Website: macys
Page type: delivery-shipping
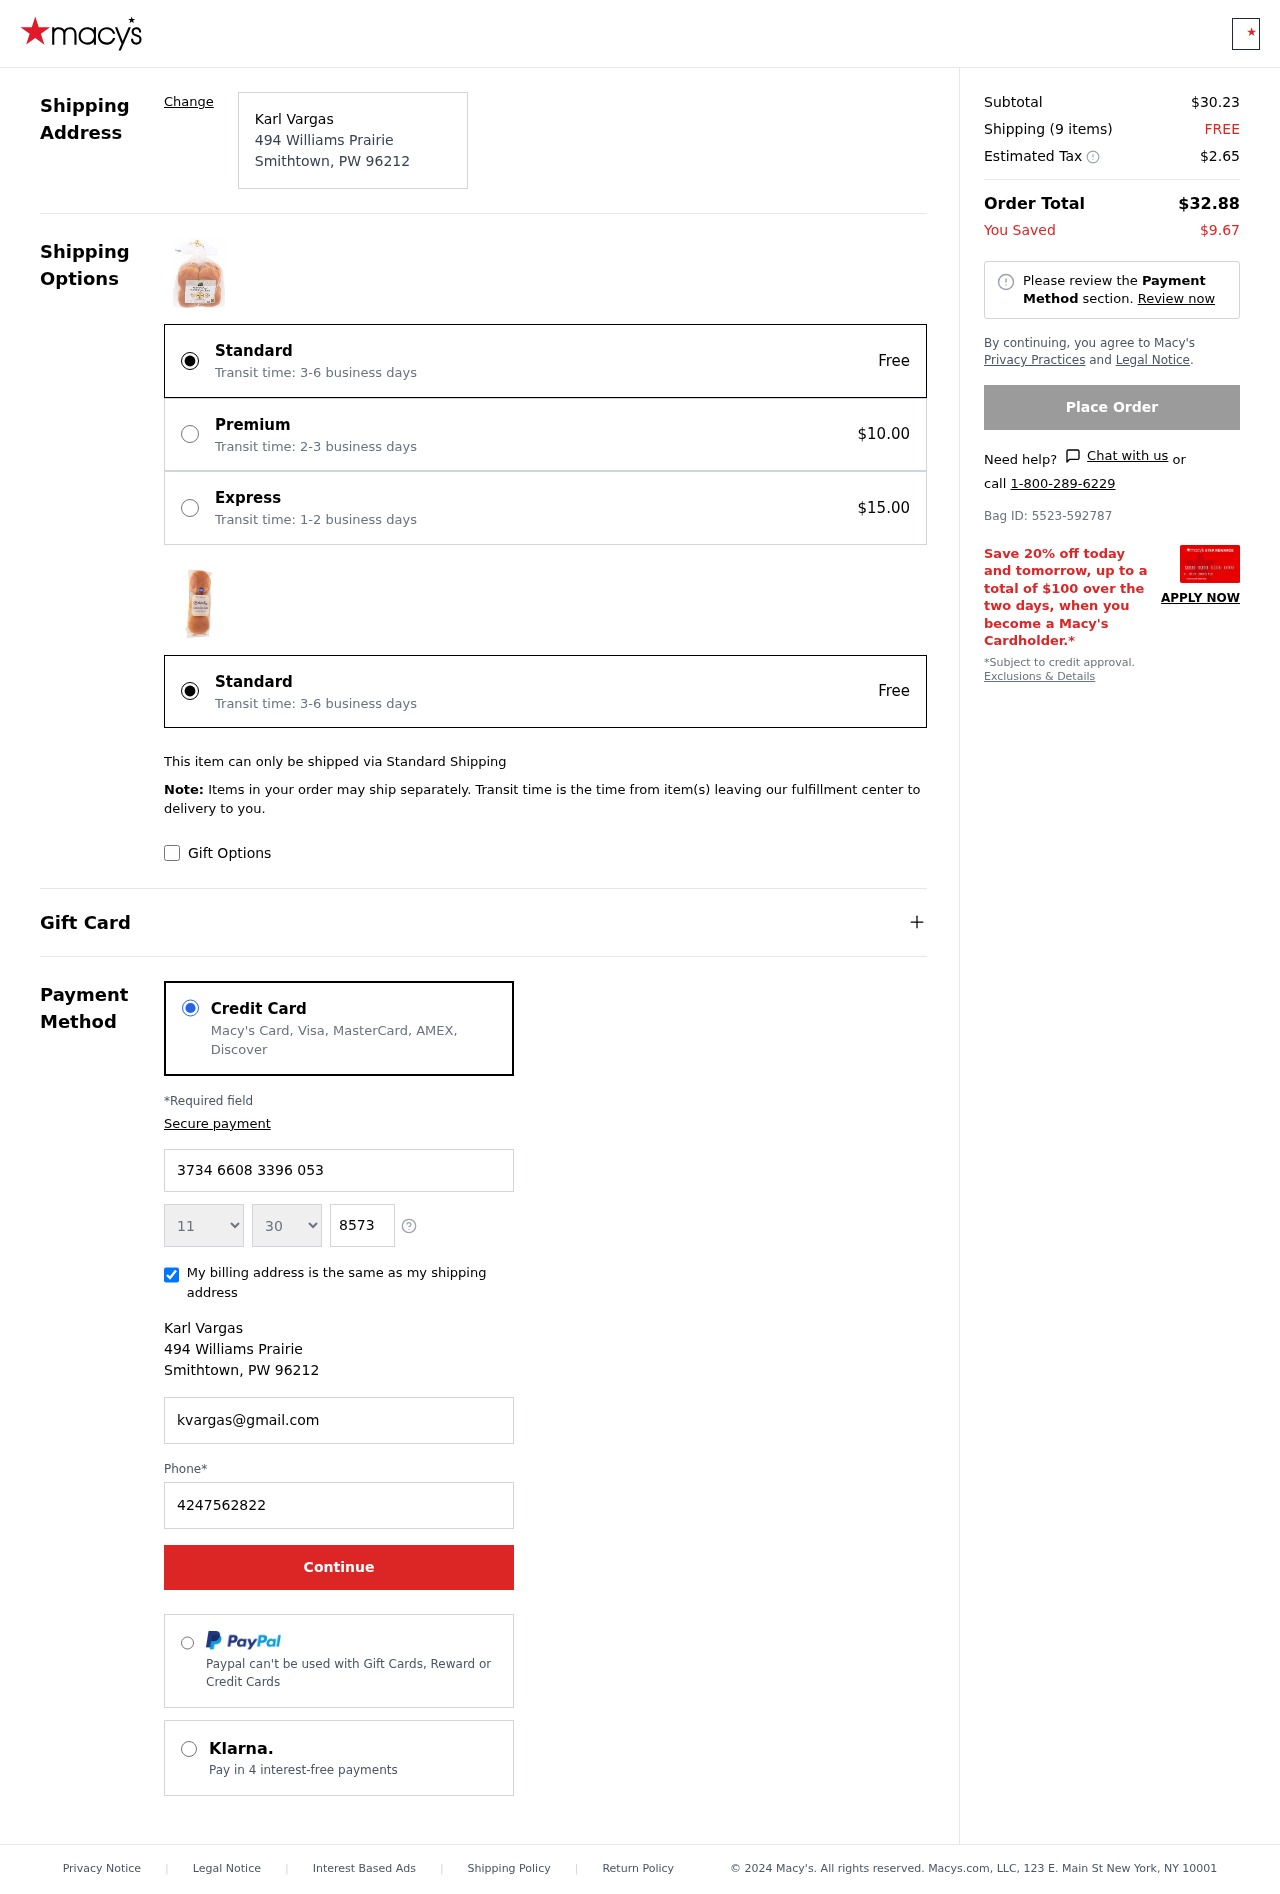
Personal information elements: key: PII_CARD_EXPIRY_MONTH
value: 11
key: PII_CARD_EXPIRY_YEAR
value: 30
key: PII_CITY
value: Smithtown
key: PII_CITY_STATE_ZIP
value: Smithtown, PW 96212
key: PII_FULLNAME
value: Karl Vargas
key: PII_POSTCODE
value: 96212
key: PII_STATE_ABBR
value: PW
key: PII_STREET
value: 494 Williams Prairie
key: PII_CARD_NUMBER
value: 3734 6608 3396 053
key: PII_CARD_CVV
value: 8573
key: PII_EMAIL
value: kvargas@gmail.com
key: PII_PHONE
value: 4247562822
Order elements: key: ORDER_SUBTOTAL
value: $30.23
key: ORDER_NUM_ITEMS
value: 9
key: ORDER_SHIPPING_COST
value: FREE
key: ORDER_TAX
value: $2.65
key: ORDER_TOTAL
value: $32.88
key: ORDER_SAVINGS
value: $9.67
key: ORDER_BAG_ID
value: Bag ID: 5523-592787